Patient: sex M, age 70
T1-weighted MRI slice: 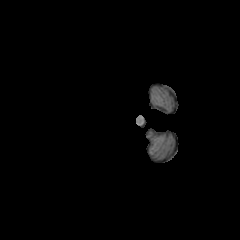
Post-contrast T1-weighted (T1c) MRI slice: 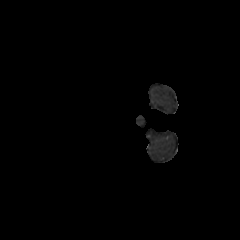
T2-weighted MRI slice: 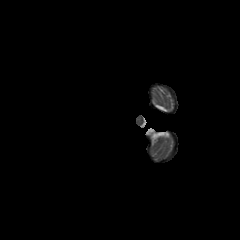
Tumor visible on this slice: no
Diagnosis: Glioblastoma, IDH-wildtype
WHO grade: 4